Interaction volume radius: 5 \u00c5
Interaction volume height: 10 \u00c5
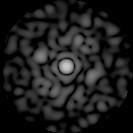
Disorder parameter: 0.8218